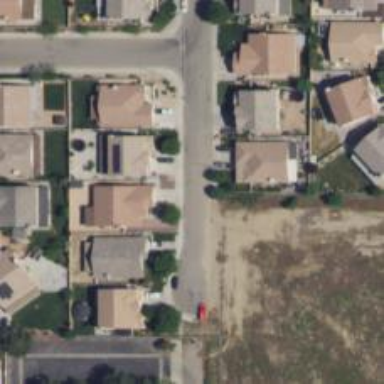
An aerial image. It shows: Residential road with sidewalk on the left.